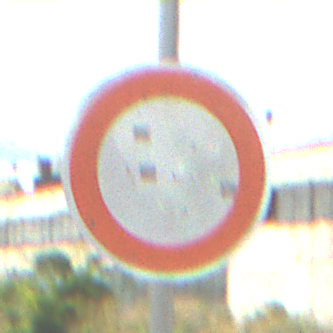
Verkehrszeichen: VerbotFahrzeugeAllerArt
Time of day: Midday
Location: Outdoor (Suburban)
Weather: PartlyCloudy
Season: Summer
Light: Natural